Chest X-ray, AP view. Patient: 32 years old, sex F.
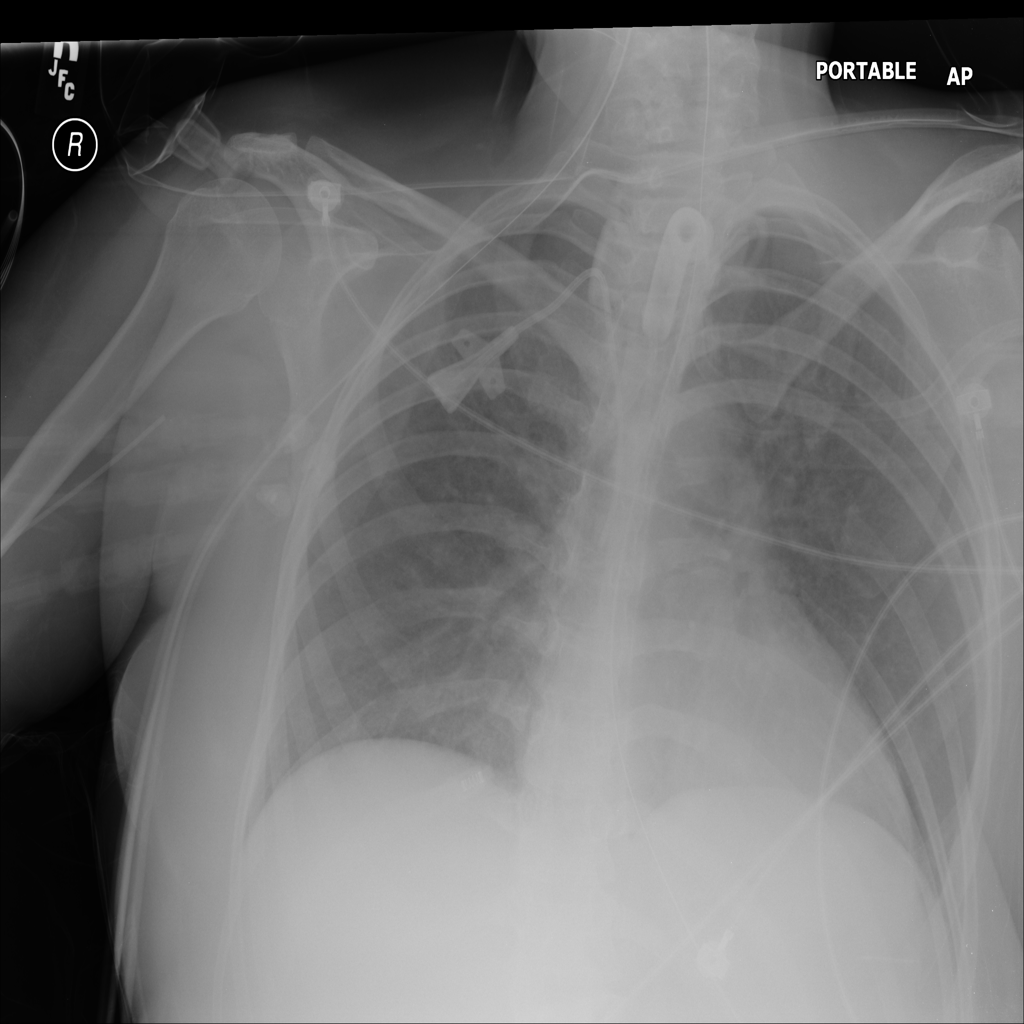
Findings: No Finding